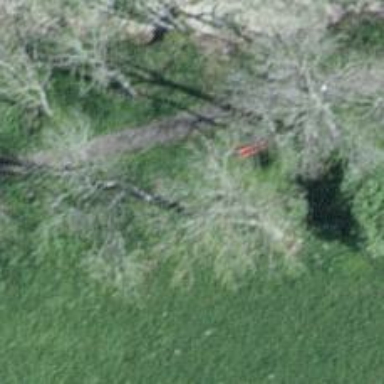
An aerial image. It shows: Red bench.